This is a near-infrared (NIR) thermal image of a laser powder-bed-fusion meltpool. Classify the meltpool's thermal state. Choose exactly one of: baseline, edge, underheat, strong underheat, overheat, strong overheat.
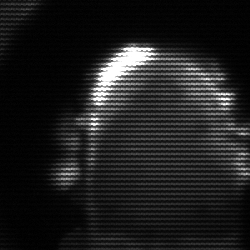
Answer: baseline